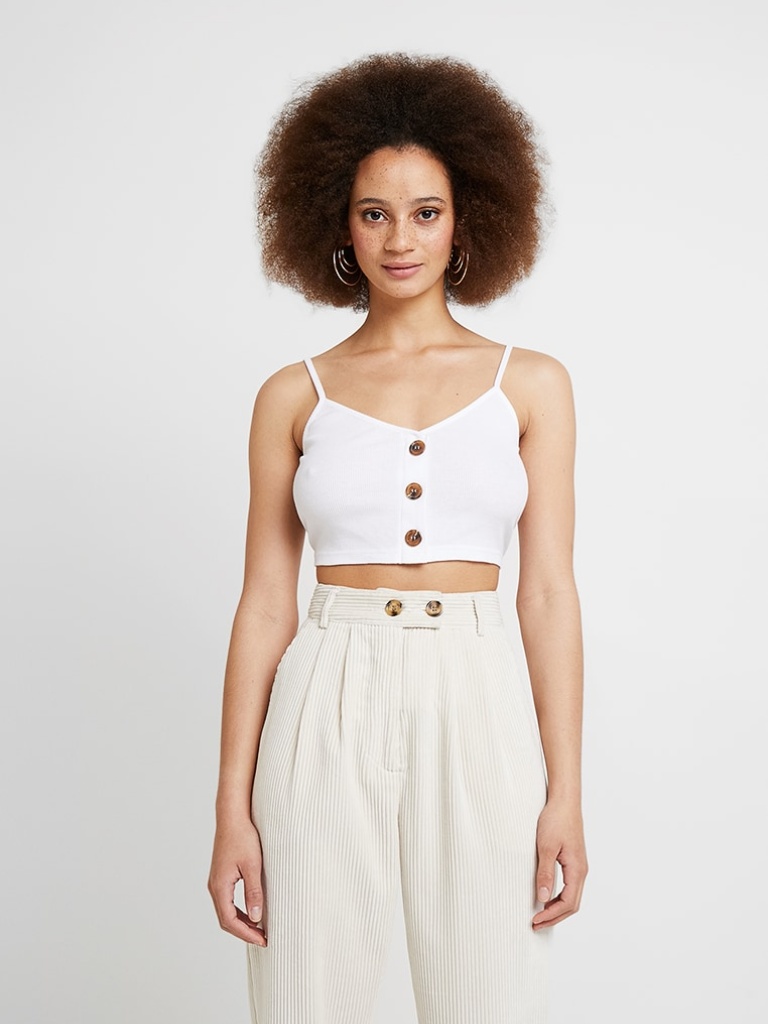
ribbed tight sleeveless cropped length Untucked square tank